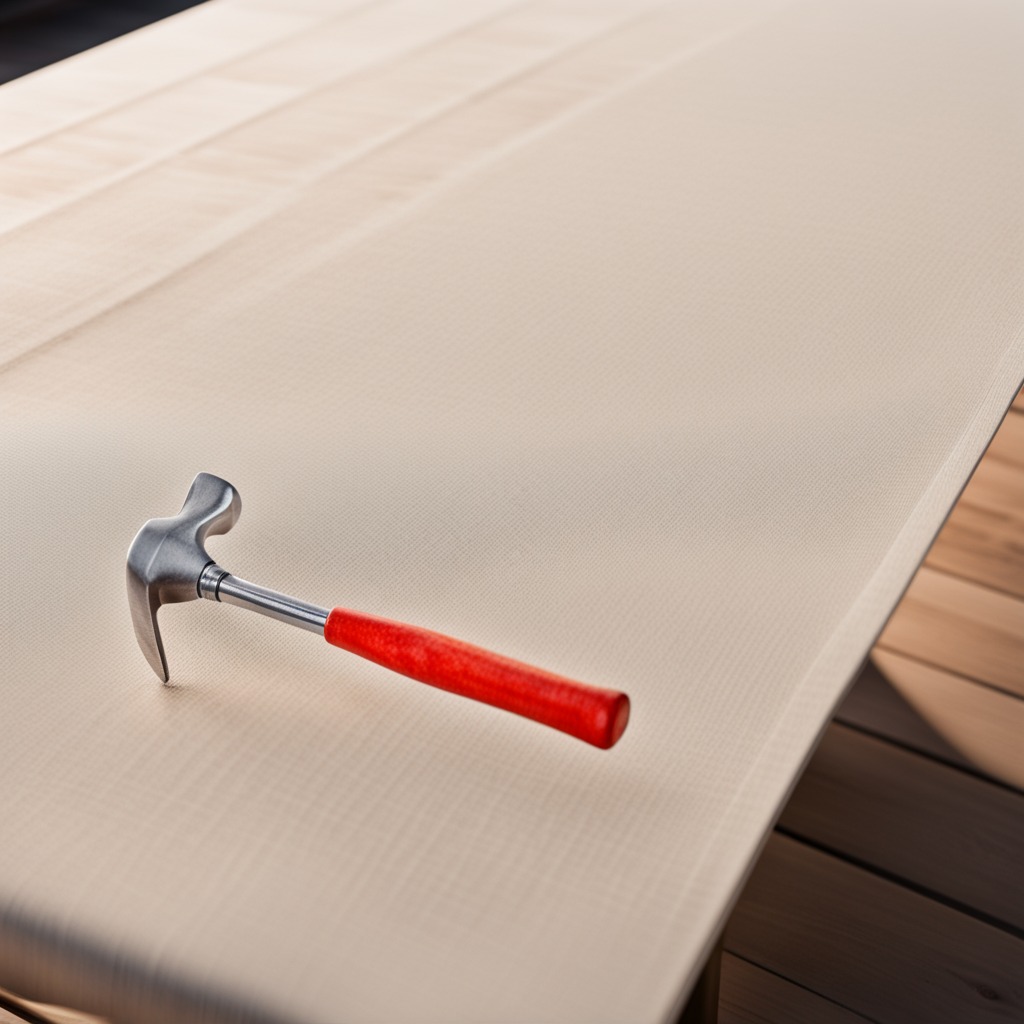
A hammer lies on the wooden table.